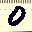
Label: 0